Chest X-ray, PA view. Patient: 77 years old, sex M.
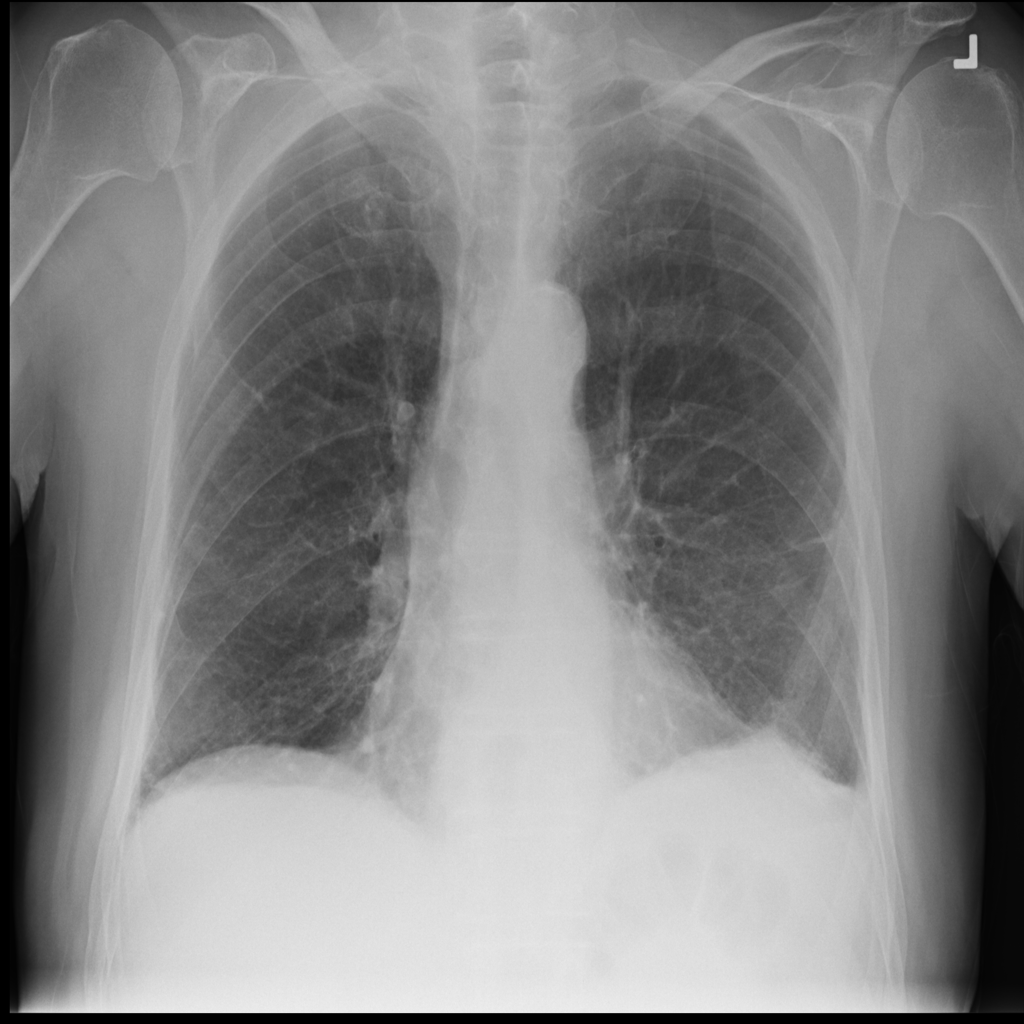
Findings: Atelectasis, Infiltration